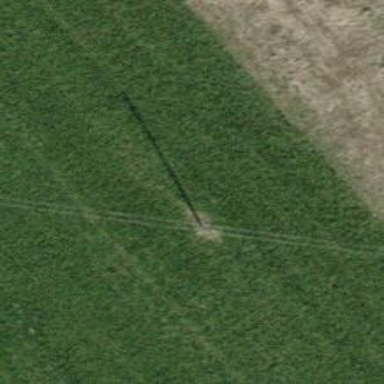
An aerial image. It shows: Minor power line.